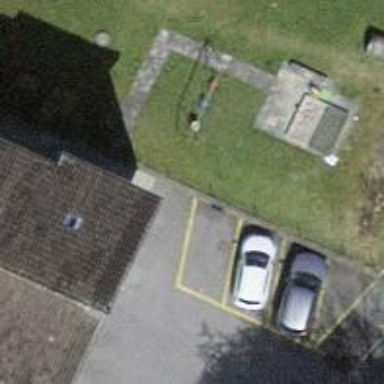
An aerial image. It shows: Diagonal street-side parking area.